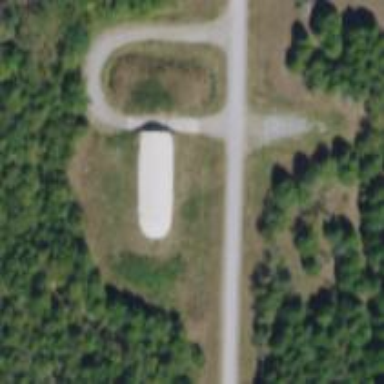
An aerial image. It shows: Military bunker.